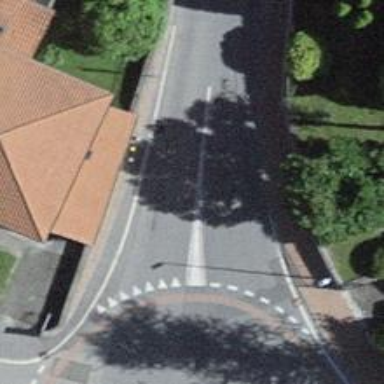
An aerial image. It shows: Zebra crossing on the road.